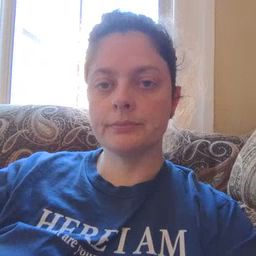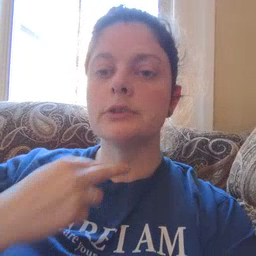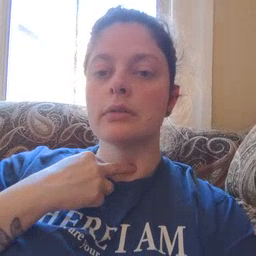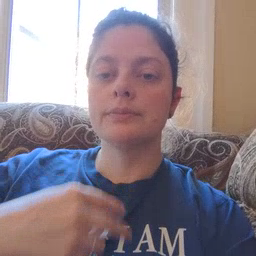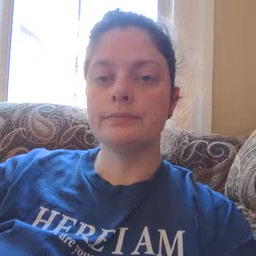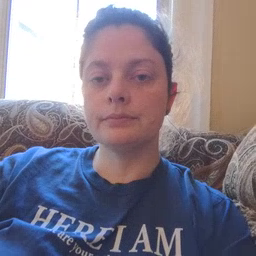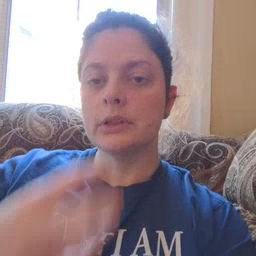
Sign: stuck